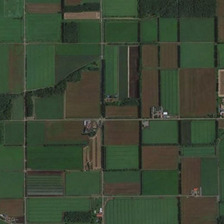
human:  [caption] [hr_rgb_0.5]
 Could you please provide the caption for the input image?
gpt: some sparse buildings are in many pieces of farmlands .

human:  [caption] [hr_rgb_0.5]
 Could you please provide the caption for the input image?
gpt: some sparse buildings are in many pieces of farmlands .

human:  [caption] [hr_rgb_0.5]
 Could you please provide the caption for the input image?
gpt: some sparse buildings are in many pieces of farmlands .

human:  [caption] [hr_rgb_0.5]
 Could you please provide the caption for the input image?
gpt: some sparse buildings are in many pieces of farmlands .

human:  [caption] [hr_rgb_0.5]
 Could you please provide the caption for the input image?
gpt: some sparse buildings are in many pieces of farmlands .